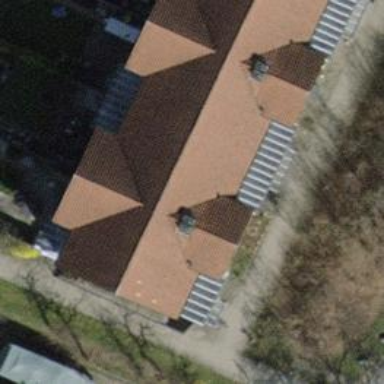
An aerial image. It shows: Terrace building with gabled roof.